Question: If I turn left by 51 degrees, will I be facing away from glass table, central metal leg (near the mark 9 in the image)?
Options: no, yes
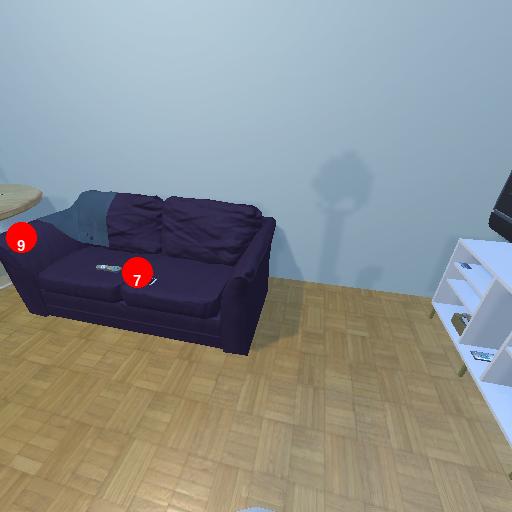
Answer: no